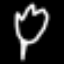
Label: leaf